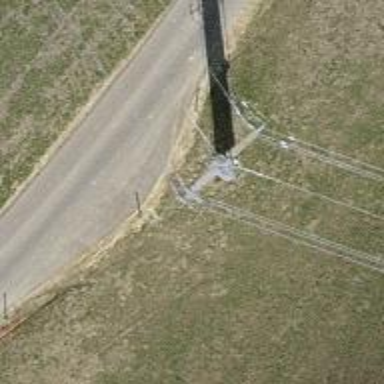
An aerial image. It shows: Concrete power pole.